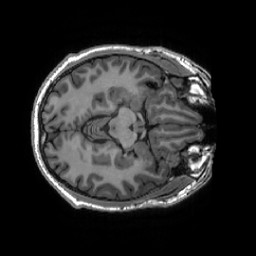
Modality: T1w
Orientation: axial
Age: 32
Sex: male
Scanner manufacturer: ge
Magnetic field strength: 3 T
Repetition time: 0.007348 s
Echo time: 0.003036 s